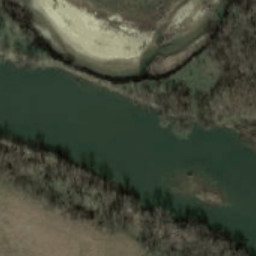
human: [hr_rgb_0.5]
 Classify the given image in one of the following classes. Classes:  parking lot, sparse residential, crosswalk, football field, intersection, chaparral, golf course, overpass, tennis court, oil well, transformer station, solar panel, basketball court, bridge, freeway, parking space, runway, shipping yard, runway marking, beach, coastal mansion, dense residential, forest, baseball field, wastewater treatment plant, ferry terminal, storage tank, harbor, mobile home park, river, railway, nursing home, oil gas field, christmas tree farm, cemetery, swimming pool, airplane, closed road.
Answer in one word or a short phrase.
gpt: river